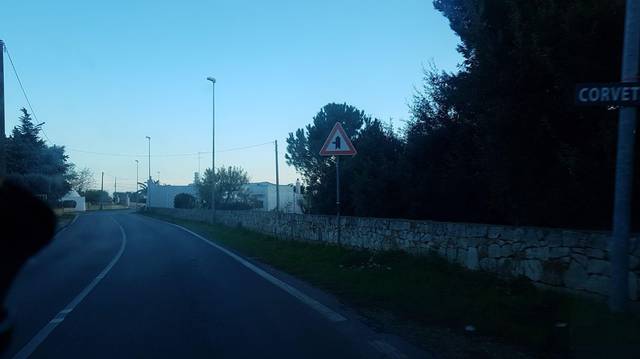
Region: Italy
Coordinates: 40.714, 17.585